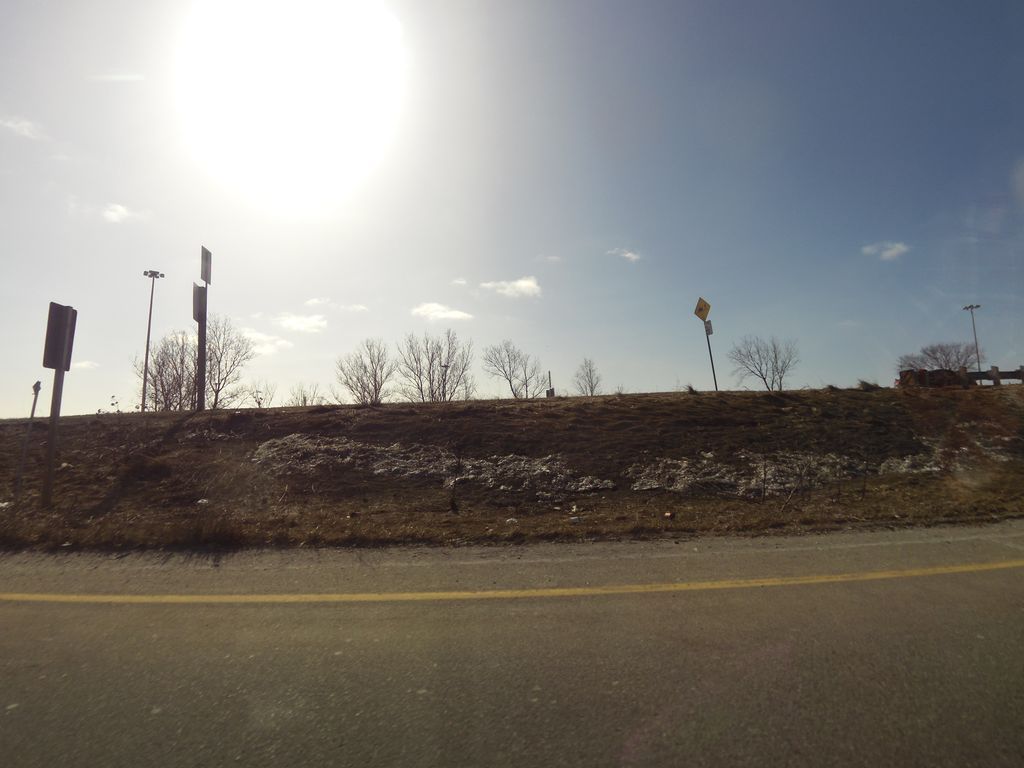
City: ottawa-gatineau